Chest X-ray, PA view. Patient: 43 years old, sex M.
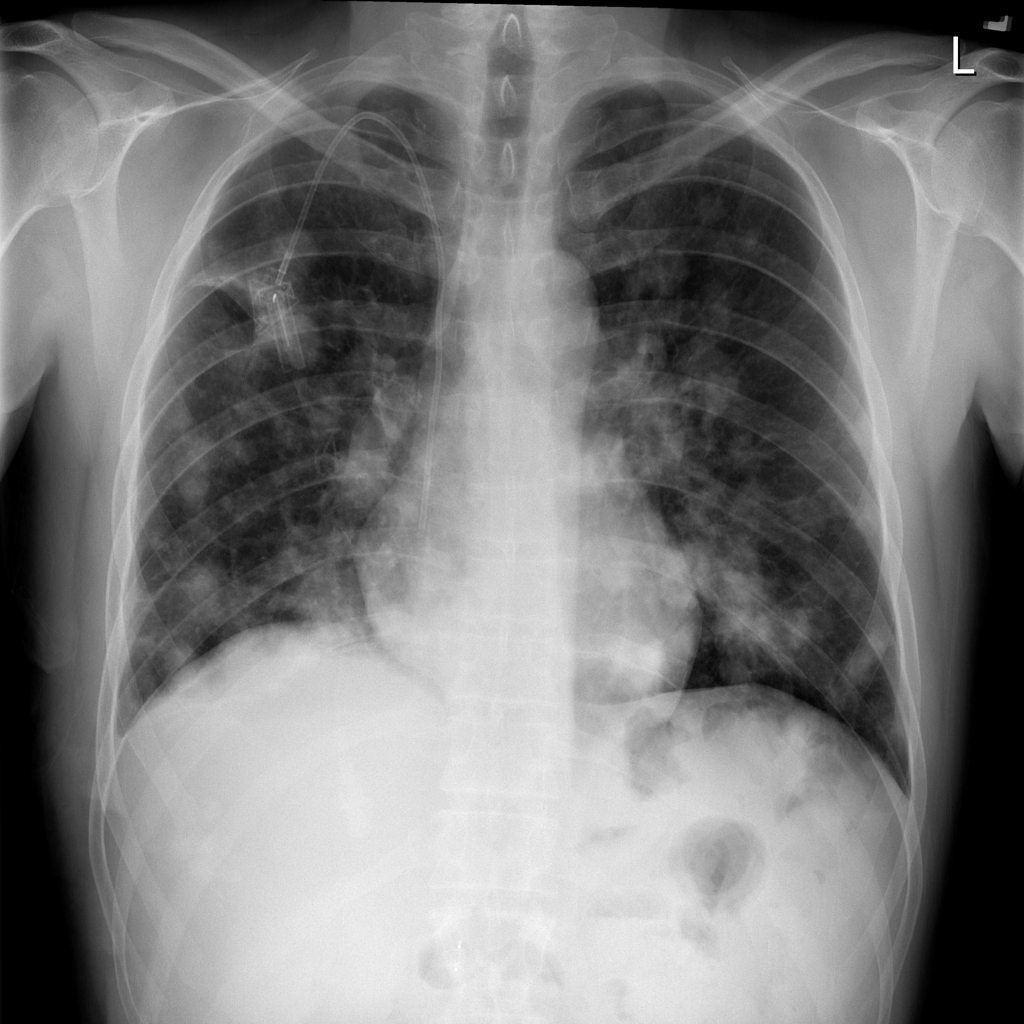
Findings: Nodule